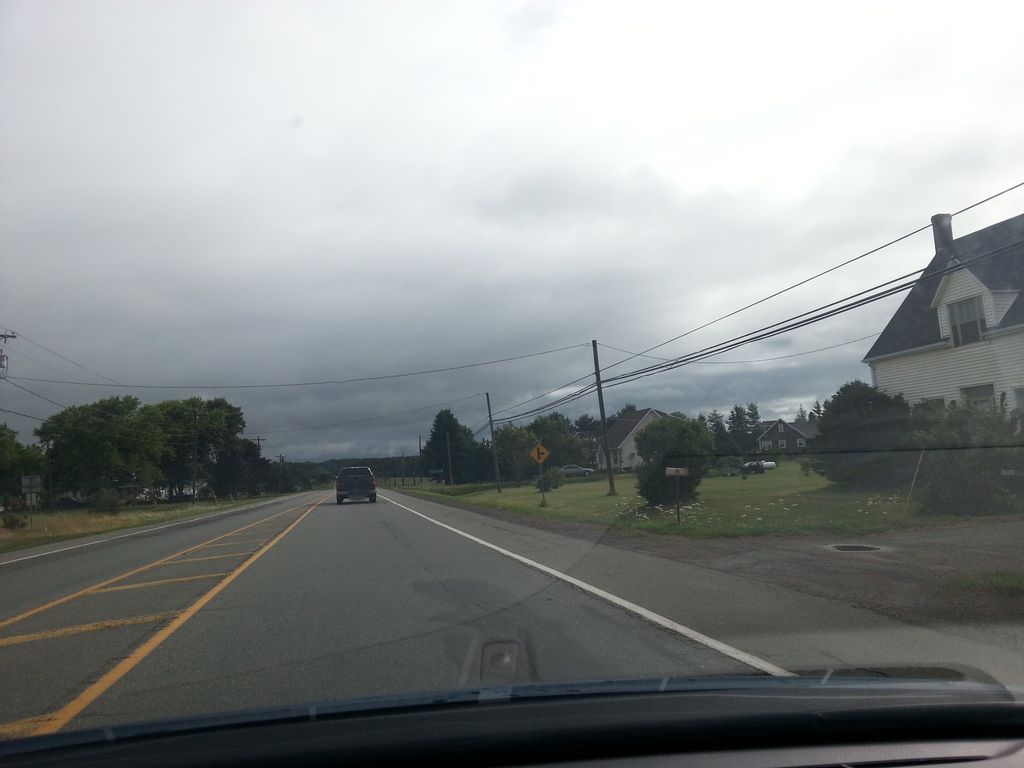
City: charlottetown